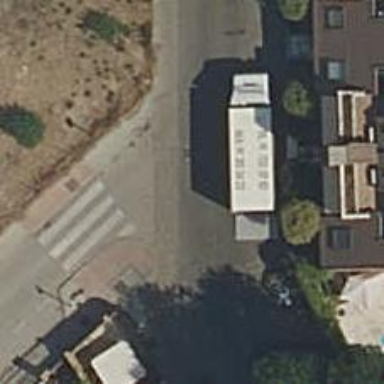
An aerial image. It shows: Residential road with paving stones.